【题型】填空题　【知识点】平面几何　【难度】hard
将一张直角三角形纸片沿一条直线剪开，将其分成一张三角形纸片与一张四边形纸片，如果所得四边形纸片 $ABCD$ 如图所示，其中 $\angle A = \angle C = 90^\circ$，$AB = 7$ 厘米，$BC = 9$ 厘米，$CD = 2$ 厘米，那么原来的直角三角形纸片的面积是 \underline{\ 54\ } 或 \underline{\ $\frac{98}{3}$\ } 平方厘米.

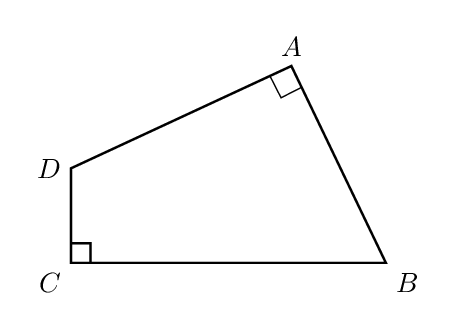
【解答】
\vspace{10pt}
\noindent
【分析】分两种情况讨论，由勾股定理求出 $AD$ 长，由三角形面积公式求出四边形 $ABCD$ 的面积，由相似三角形的性质，即可解决问题.

\vspace{10pt}
\noindent
【解答】解: (1) 分别延长 $CD$，$BA$ 交于 $M$，连接 $BD$，设 $\triangle MBC$ 的面积是 $S(cm^2)$，

\vspace{5pt}
\noindent
$\because \angle C = \angle DAB = 90^\circ$,

\vspace{5pt}
\noindent
$\therefore DC^2 + BC^2 = AB^2 + AD^2 = BD^2$,

\vspace{5pt}
\noindent
$\therefore 2^2 + 9^2 = 7^2 + AD^2$,

\vspace{5pt}
\noindent
$\therefore AD = 6(cm)$,

\vspace{5pt}
\noindent
$\therefore \triangle ADB$ 的面积 $= \frac{1}{2}AD \cdot AB = \frac{1}{2} \times 6 \times 7 = 21(cm^2)$, $\triangle DCB$ 的面积 $= \frac{1}{2}DC \cdot BC = \frac{1}{2} \times 2 \times 9 = 9(cm^2)$,

\vspace{5pt}
\noindent
$\therefore$ 四边形 $ABCD$ 的面积 $= 21 + 9 = 30(cm^2)$,

\vspace{5pt}
\noindent
$\therefore \triangle DMA$ 的面积 $= (S - 30)(cm^2)$,

\vspace{5pt}
\noindent
$\because \angle M = \angle M$, $\angle MAD = \angle MCB$,

\vspace{5pt}
\noindent
$\therefore \triangle MDA \backsim \triangle MBC$,

\vspace{5pt}
\noindent
$\therefore \frac{S_{\triangle MDA}}{S_{\triangle MBC}} = \left(\frac{AD}{BC}\right)^2 = \left(\frac{2}{3}\right)^2 = \frac{4}{9}$,

\vspace{5pt}
\noindent
$\therefore \frac{S - 30}{S} = \frac{4}{9}$,

\vspace{5pt}
\noindent
$\therefore S = 54(cm^2)$.

\vspace{10pt}
\noindent
(2) 分别延长 $AD$，$BC$ 交于 $N$，设 $\triangle NAB$ 的面积是 $S'(cm^2)$,

\vspace{5pt}
\noindent
由 (1) 知四边形 $ABCD$ 的面积 $= 30(cm^2)$,

\vspace{5pt}
\noindent
$\because \angle N = \angle N$, $\angle NCD = \angle A = 90^\circ$,

\vspace{5pt}
\noindent
$\therefore \triangle NCD \backsim \triangle NAB$,

\vspace{5pt}
\noindent
$\therefore \frac{S_{\triangle NCD}}{S_{\triangle NAB}} = \left(\frac{DC}{AB}\right)^2 = \left(\frac{2}{7}\right)^2 = \frac{4}{49}$,

\vspace{5pt}
\noindent
$\therefore \frac{S' - 30}{S'} = \frac{4}{49}$,

\vspace{5pt}
\noindent
$\therefore S' = \frac{98}{3}(cm^2)$,

\vspace{5pt}
\noindent
$\therefore$ 原来的直角三角形纸片的面积是 $54cm^2$ 或 $\frac{98}{3}cm^2$.

\vspace{5pt}
\noindent
故答案为: $54$ 或 $\frac{98}{3}$.
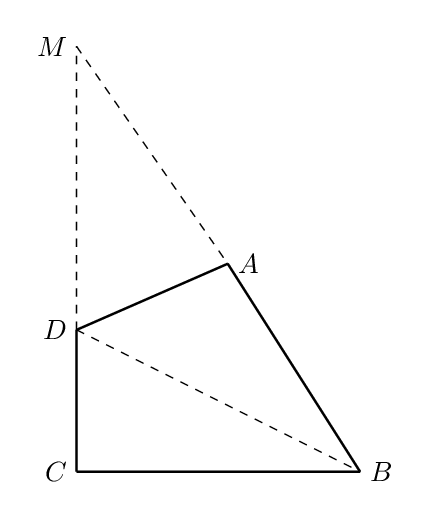
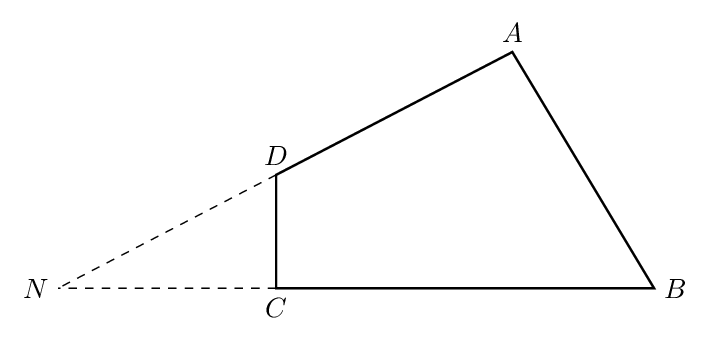